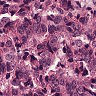
Metastatic tissue present: yes